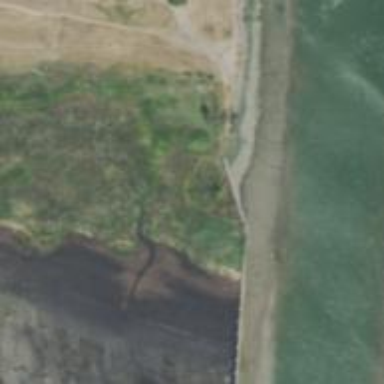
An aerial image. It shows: Tidal feature is present in the image.